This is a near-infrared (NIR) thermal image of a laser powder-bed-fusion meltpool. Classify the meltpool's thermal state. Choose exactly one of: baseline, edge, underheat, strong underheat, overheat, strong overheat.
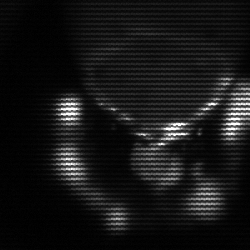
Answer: edge